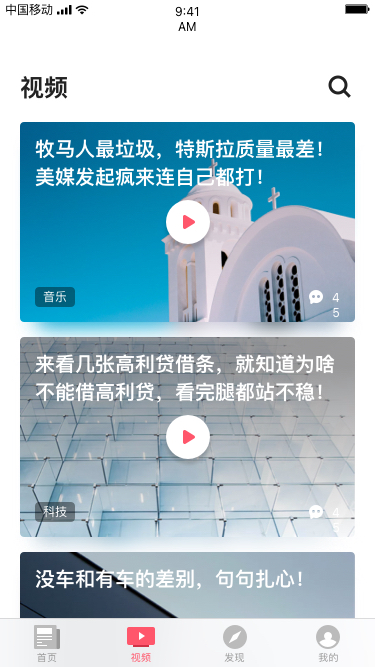
Text in this UI design:
视频
牧马人最垃圾，特斯拉质量最差！美媒发起疯来连自己都打！
音乐
45
来看几张高利贷借条，就知道为啥不能借高利贷，看完腿都站不稳！
科技
45
没车和有车的差别，句句扎心！